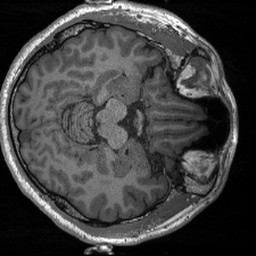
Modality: T1w
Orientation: axial
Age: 35
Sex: male